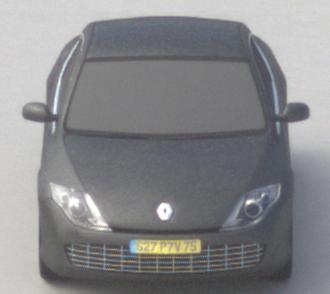
Make: Renault
Model: Laguna Coupé TCe 170
Detailed model: Laguna (III) Coupé
Model produced from: 2010/11
Model produced until: 2011/05
Doors: 2
Color: gray
Road condition: dry road
Daytime: midday
Contrast: medium contrast